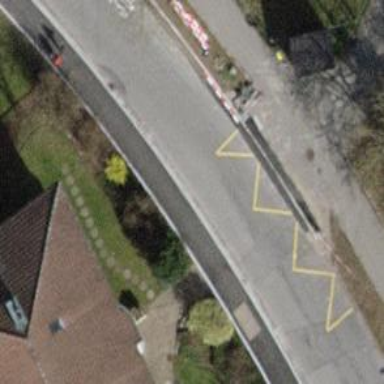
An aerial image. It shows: Public transport stop position.